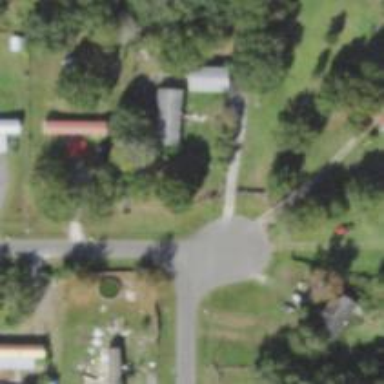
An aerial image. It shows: Driveway leading to service road.